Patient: sex F, age 31
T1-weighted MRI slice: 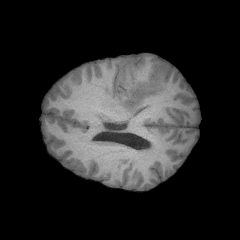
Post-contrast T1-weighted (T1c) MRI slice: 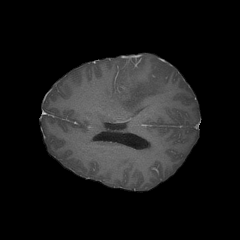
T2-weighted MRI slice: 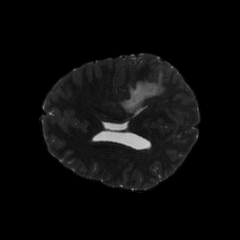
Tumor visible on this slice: yes
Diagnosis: Glioblastoma, IDH-wildtype
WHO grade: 4